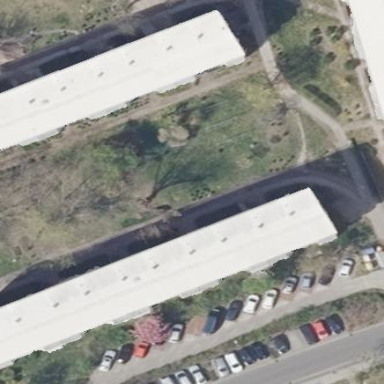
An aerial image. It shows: Residential building.